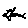
Label: bird